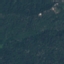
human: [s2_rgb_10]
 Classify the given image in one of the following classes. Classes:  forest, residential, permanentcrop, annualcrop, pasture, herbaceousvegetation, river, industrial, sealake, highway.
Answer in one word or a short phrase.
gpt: Forest